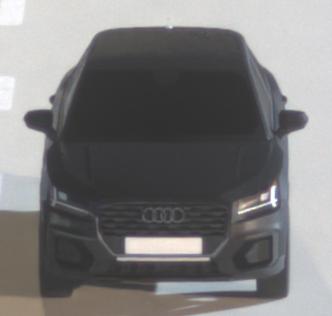
Make: Audi
Model: Q2
Model produced from: 2016
Model produced until: 2020
Doors: 5
Color: black
Road condition: dry road
Daytime: night
Contrast: high contrast